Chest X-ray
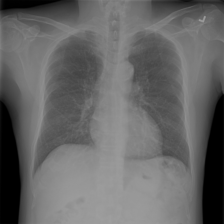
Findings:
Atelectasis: negative
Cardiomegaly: negative
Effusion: negative
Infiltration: negative
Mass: negative
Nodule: negative
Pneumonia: negative
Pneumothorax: negative
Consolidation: negative
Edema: negative
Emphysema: negative
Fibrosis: negative
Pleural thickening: negative
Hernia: negative